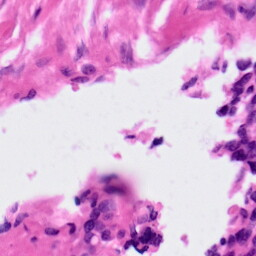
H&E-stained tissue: Ovarian